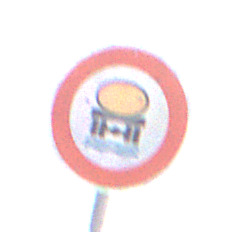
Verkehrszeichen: VerbotFahrzeugeWassergefaehrdenderLadung
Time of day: Midday
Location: Outdoor (Nature)
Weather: PartlyCloudy
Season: NotSpecified
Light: Natural